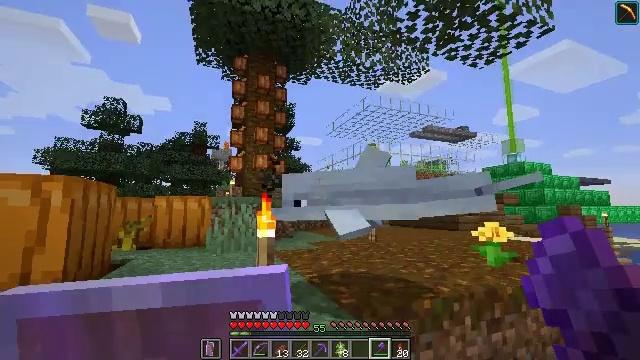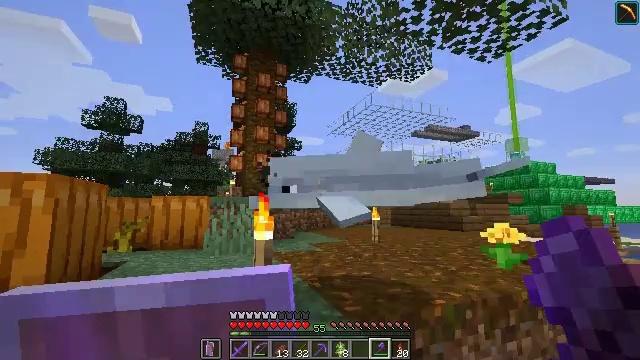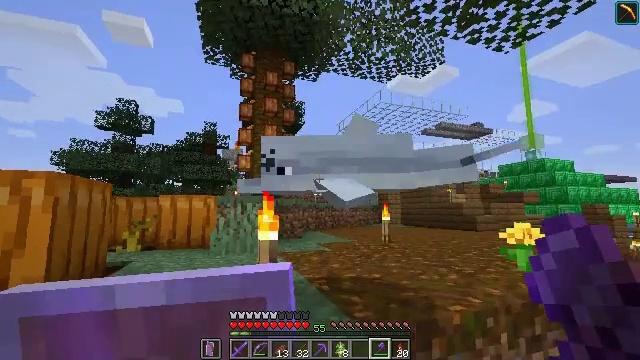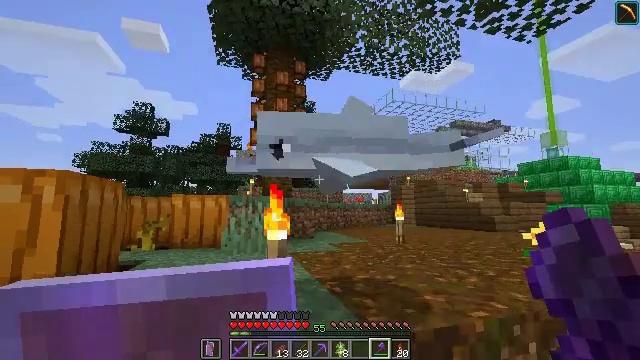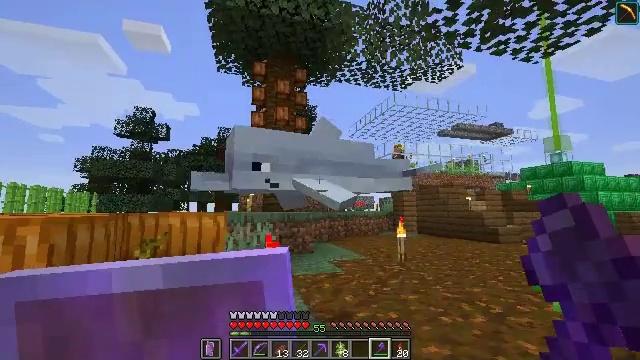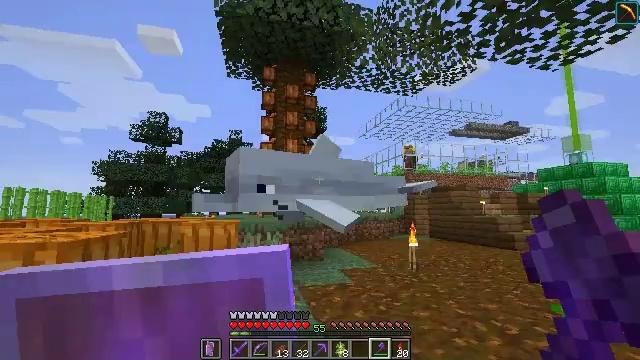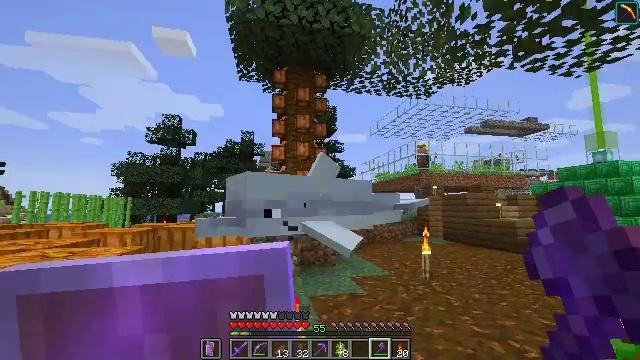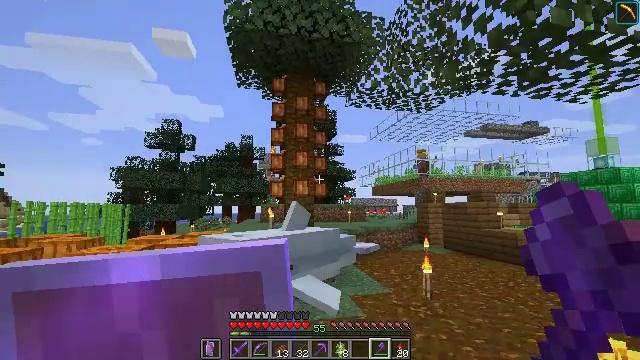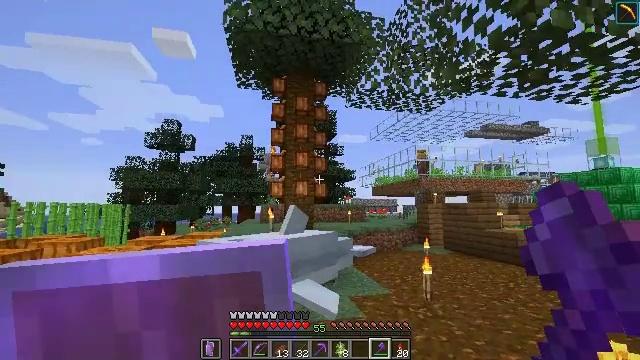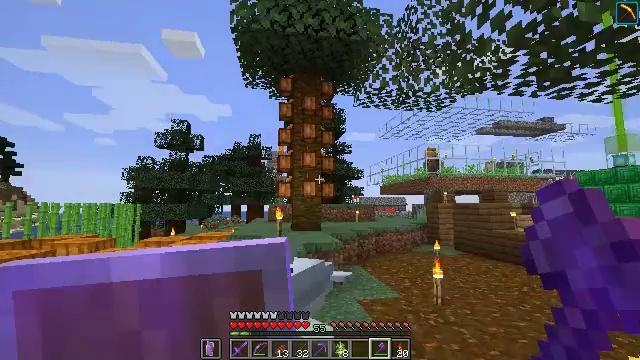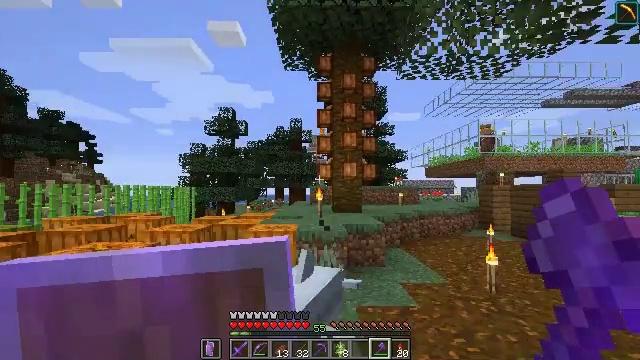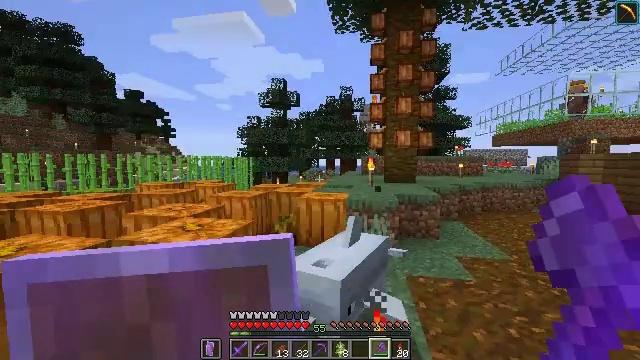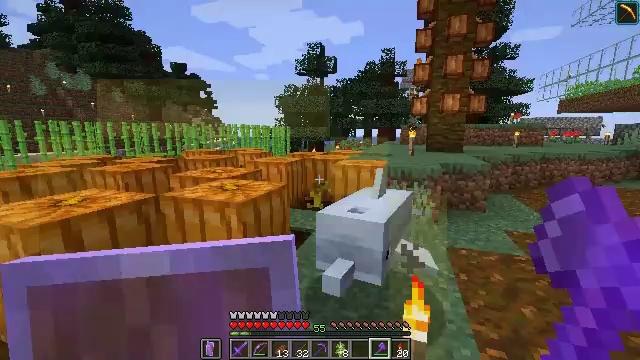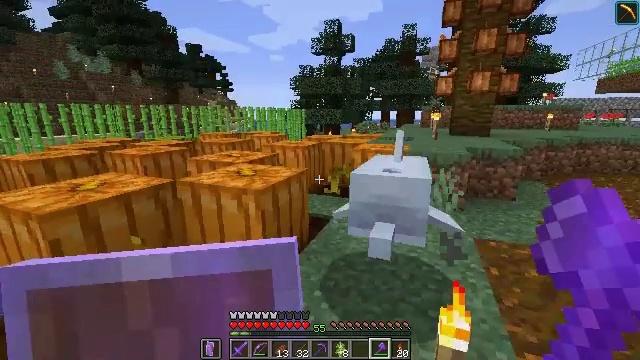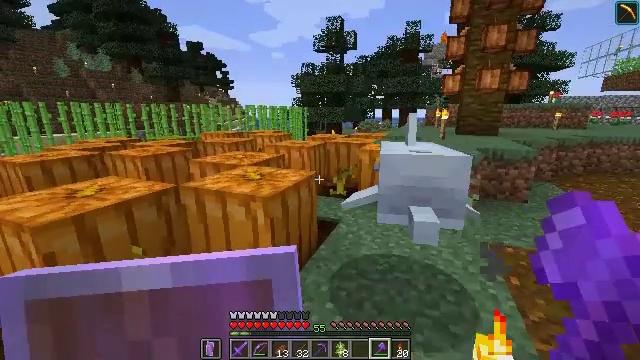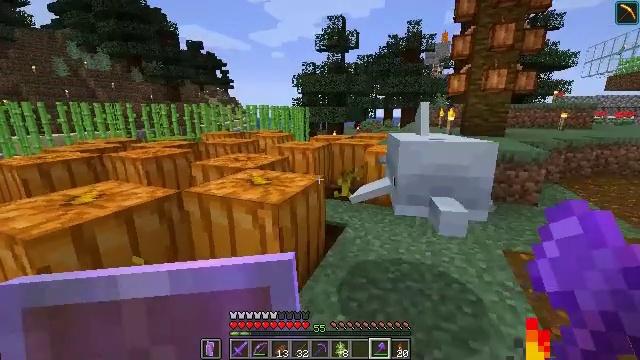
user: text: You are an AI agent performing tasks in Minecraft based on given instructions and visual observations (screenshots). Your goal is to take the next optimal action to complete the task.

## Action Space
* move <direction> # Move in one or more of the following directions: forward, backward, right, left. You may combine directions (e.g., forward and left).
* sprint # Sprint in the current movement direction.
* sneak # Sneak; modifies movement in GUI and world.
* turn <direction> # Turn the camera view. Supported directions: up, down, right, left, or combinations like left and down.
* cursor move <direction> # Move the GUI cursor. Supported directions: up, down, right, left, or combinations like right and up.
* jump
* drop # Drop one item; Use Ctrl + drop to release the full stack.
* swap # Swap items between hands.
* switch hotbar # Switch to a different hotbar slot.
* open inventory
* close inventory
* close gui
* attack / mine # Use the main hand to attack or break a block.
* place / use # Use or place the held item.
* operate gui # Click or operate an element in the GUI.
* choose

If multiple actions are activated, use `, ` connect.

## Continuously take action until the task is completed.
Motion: motion action
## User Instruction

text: Clear birch leaves to get saplings.
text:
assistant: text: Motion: move forward
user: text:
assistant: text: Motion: turn left
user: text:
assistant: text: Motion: turn left
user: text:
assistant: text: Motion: jump
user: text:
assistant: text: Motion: move forward, turn left, jump
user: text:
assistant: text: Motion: move forward, turn left, jump
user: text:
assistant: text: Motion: move forward, jump
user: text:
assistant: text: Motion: move forward, jump
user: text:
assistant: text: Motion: move forward, turn left
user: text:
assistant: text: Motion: move forward, turn left and down
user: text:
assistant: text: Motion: move forward and move left, turn left and down
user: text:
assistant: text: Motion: move forward and move left, turn left and down
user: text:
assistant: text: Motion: move forward and move left, turn left and down
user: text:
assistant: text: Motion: move forward and move left
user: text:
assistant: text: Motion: move forward and move left
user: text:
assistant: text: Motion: move forward
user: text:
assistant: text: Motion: no_op
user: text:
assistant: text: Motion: no_op
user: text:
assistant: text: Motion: no_op
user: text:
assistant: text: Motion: turn right
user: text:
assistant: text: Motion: turn right
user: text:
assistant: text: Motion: move forward, turn right
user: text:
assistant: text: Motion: move forward
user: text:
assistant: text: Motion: move forward, turn right
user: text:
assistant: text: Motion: move forward, turn right
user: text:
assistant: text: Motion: move forward
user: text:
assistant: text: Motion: move forward
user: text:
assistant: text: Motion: move forward
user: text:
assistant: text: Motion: move forward, turn right and down
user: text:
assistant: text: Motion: move forward and move left